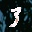
Label: 3